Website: lowes
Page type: account-selection
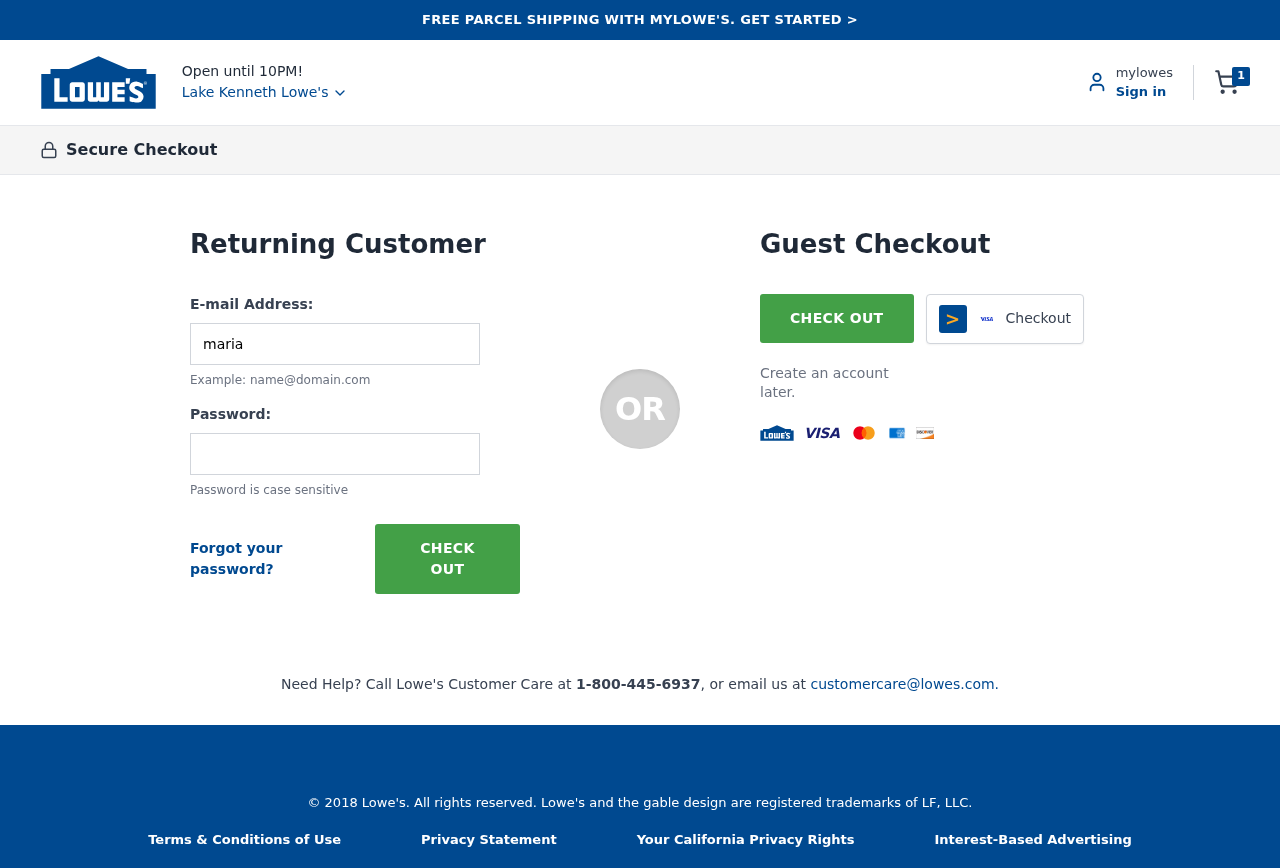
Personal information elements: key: PII_CITY
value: Lake Kenneth Lowe's
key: PII_LOGIN_USERNAME
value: maria6672
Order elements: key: ORDER_NUM_ITEMS
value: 1